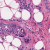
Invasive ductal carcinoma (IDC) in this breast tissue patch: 0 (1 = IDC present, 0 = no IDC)